Interaction volume radius: 5 \u00c5
Interaction volume height: 35 \u00c5
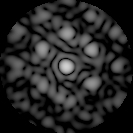
Disorder parameter: 0.4639